Question: What is the reading of the measurement in the image?
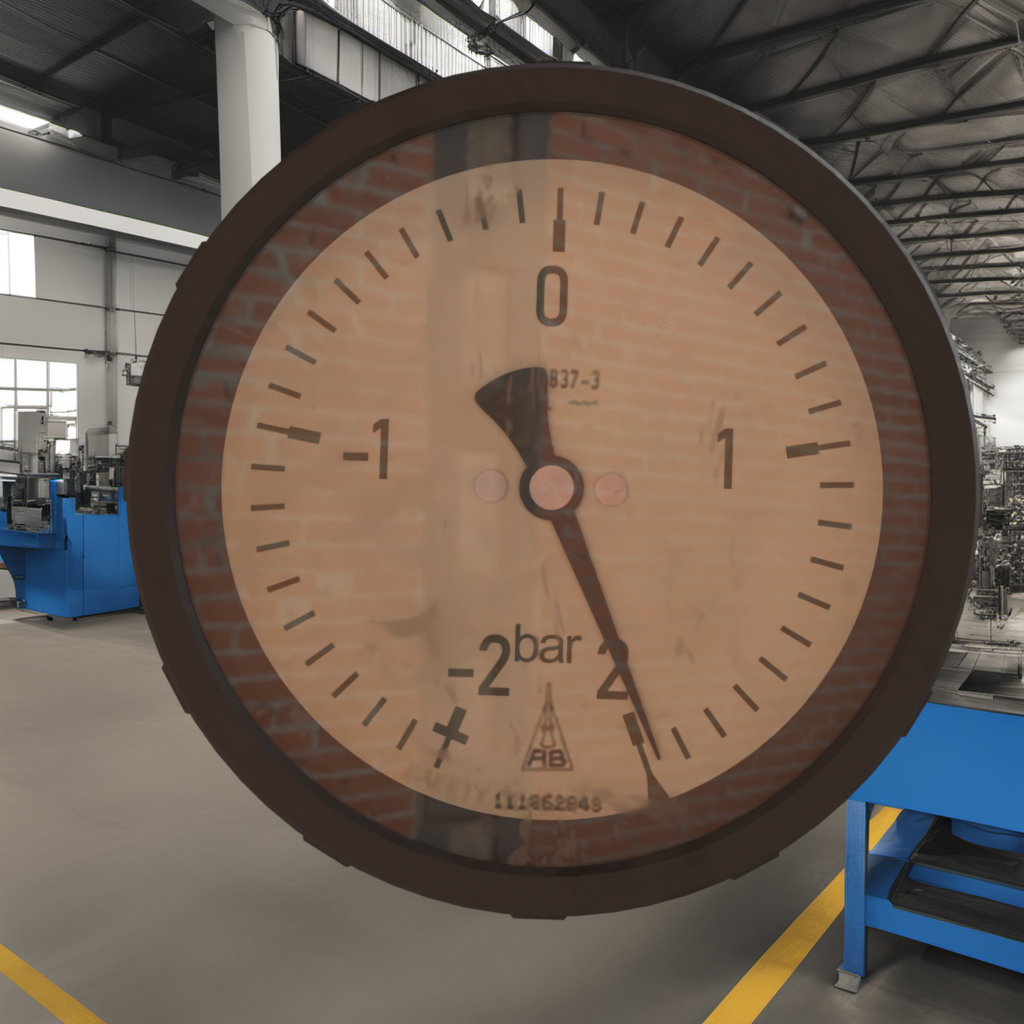
Answer: The result is 2.07
Question: What is the reading range of this measurement?
Answer: The range is from -2 to 2
Question: What is the minimum and maximum value range of this measurement?
Answer: The minimum value is -2 and the maximum value is 2